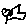
Label: flower